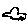
Label: car